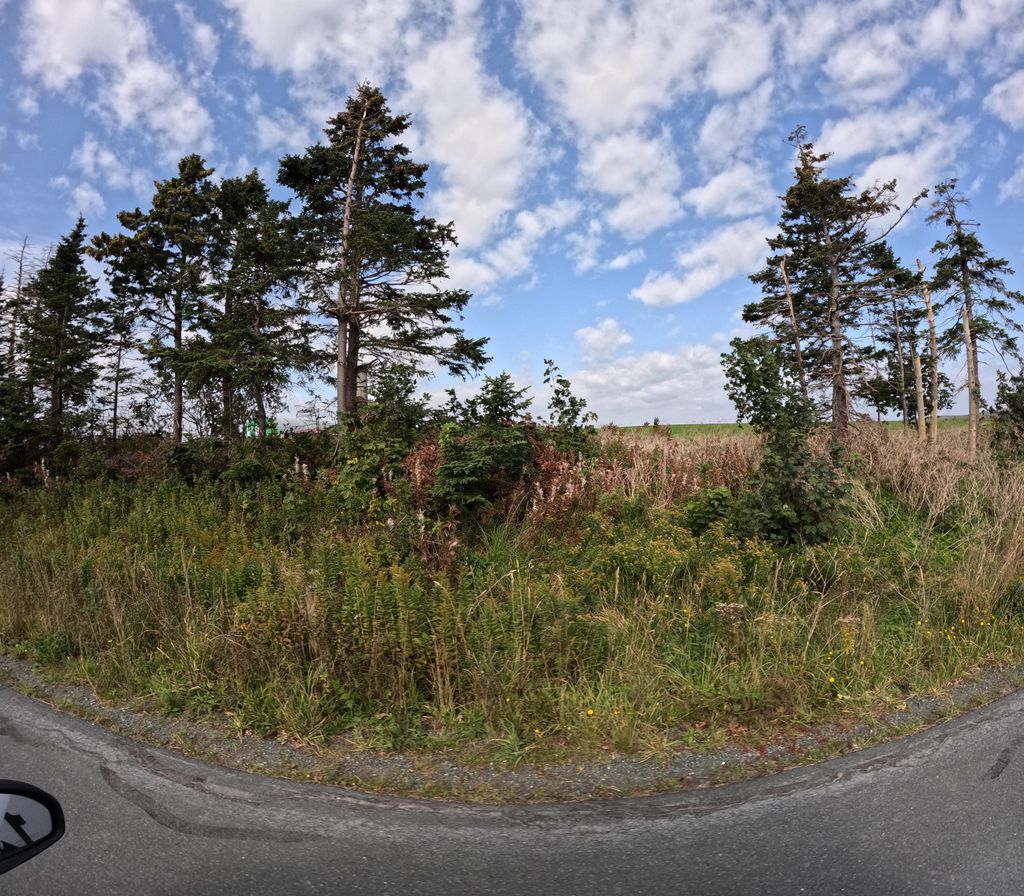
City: st_johns